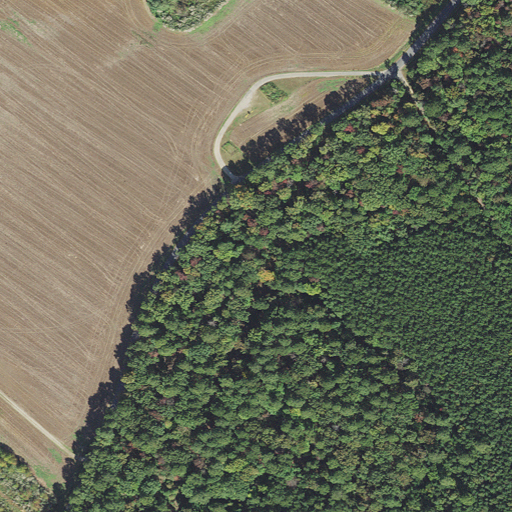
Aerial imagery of cape in Maryland named Newtown Neck containing woody wetlands, cultivated crops, low intensity development, open development, and herbaceous wetlands